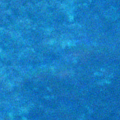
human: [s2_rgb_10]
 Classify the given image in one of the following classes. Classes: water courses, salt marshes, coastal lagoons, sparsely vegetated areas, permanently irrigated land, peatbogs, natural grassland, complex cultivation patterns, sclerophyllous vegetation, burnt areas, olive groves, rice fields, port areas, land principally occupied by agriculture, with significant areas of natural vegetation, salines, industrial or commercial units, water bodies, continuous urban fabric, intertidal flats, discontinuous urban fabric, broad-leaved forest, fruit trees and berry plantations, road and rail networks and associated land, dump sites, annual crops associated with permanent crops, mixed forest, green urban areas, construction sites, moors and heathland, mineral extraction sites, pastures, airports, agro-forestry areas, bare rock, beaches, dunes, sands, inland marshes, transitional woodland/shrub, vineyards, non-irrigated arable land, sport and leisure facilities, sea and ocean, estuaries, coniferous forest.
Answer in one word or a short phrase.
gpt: sea and ocean